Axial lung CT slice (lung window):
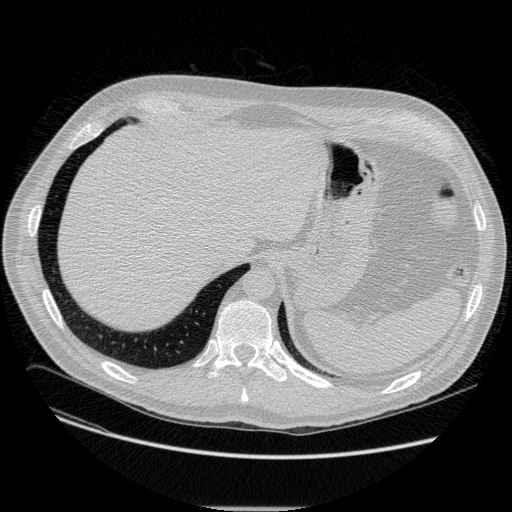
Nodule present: no